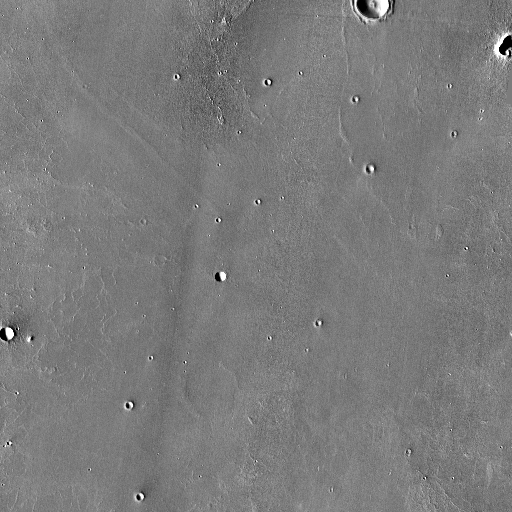
Crater classes present: Background, Other, Buried